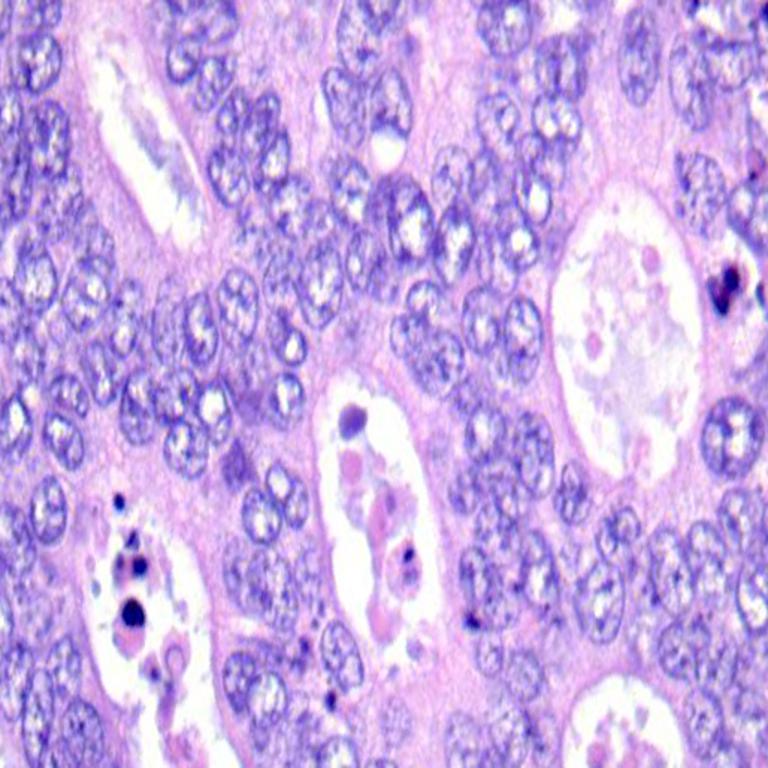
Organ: colon
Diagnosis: adenocarcinomas